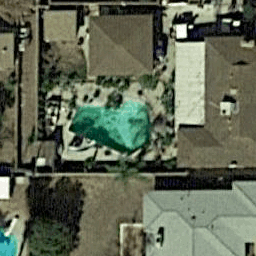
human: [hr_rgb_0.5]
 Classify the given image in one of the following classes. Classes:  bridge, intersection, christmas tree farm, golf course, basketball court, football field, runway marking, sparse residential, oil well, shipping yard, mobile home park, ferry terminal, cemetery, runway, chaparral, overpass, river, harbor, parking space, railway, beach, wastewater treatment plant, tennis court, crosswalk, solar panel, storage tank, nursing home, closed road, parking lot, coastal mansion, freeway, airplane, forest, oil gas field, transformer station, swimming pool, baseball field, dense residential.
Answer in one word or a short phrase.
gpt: swimming pool